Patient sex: F
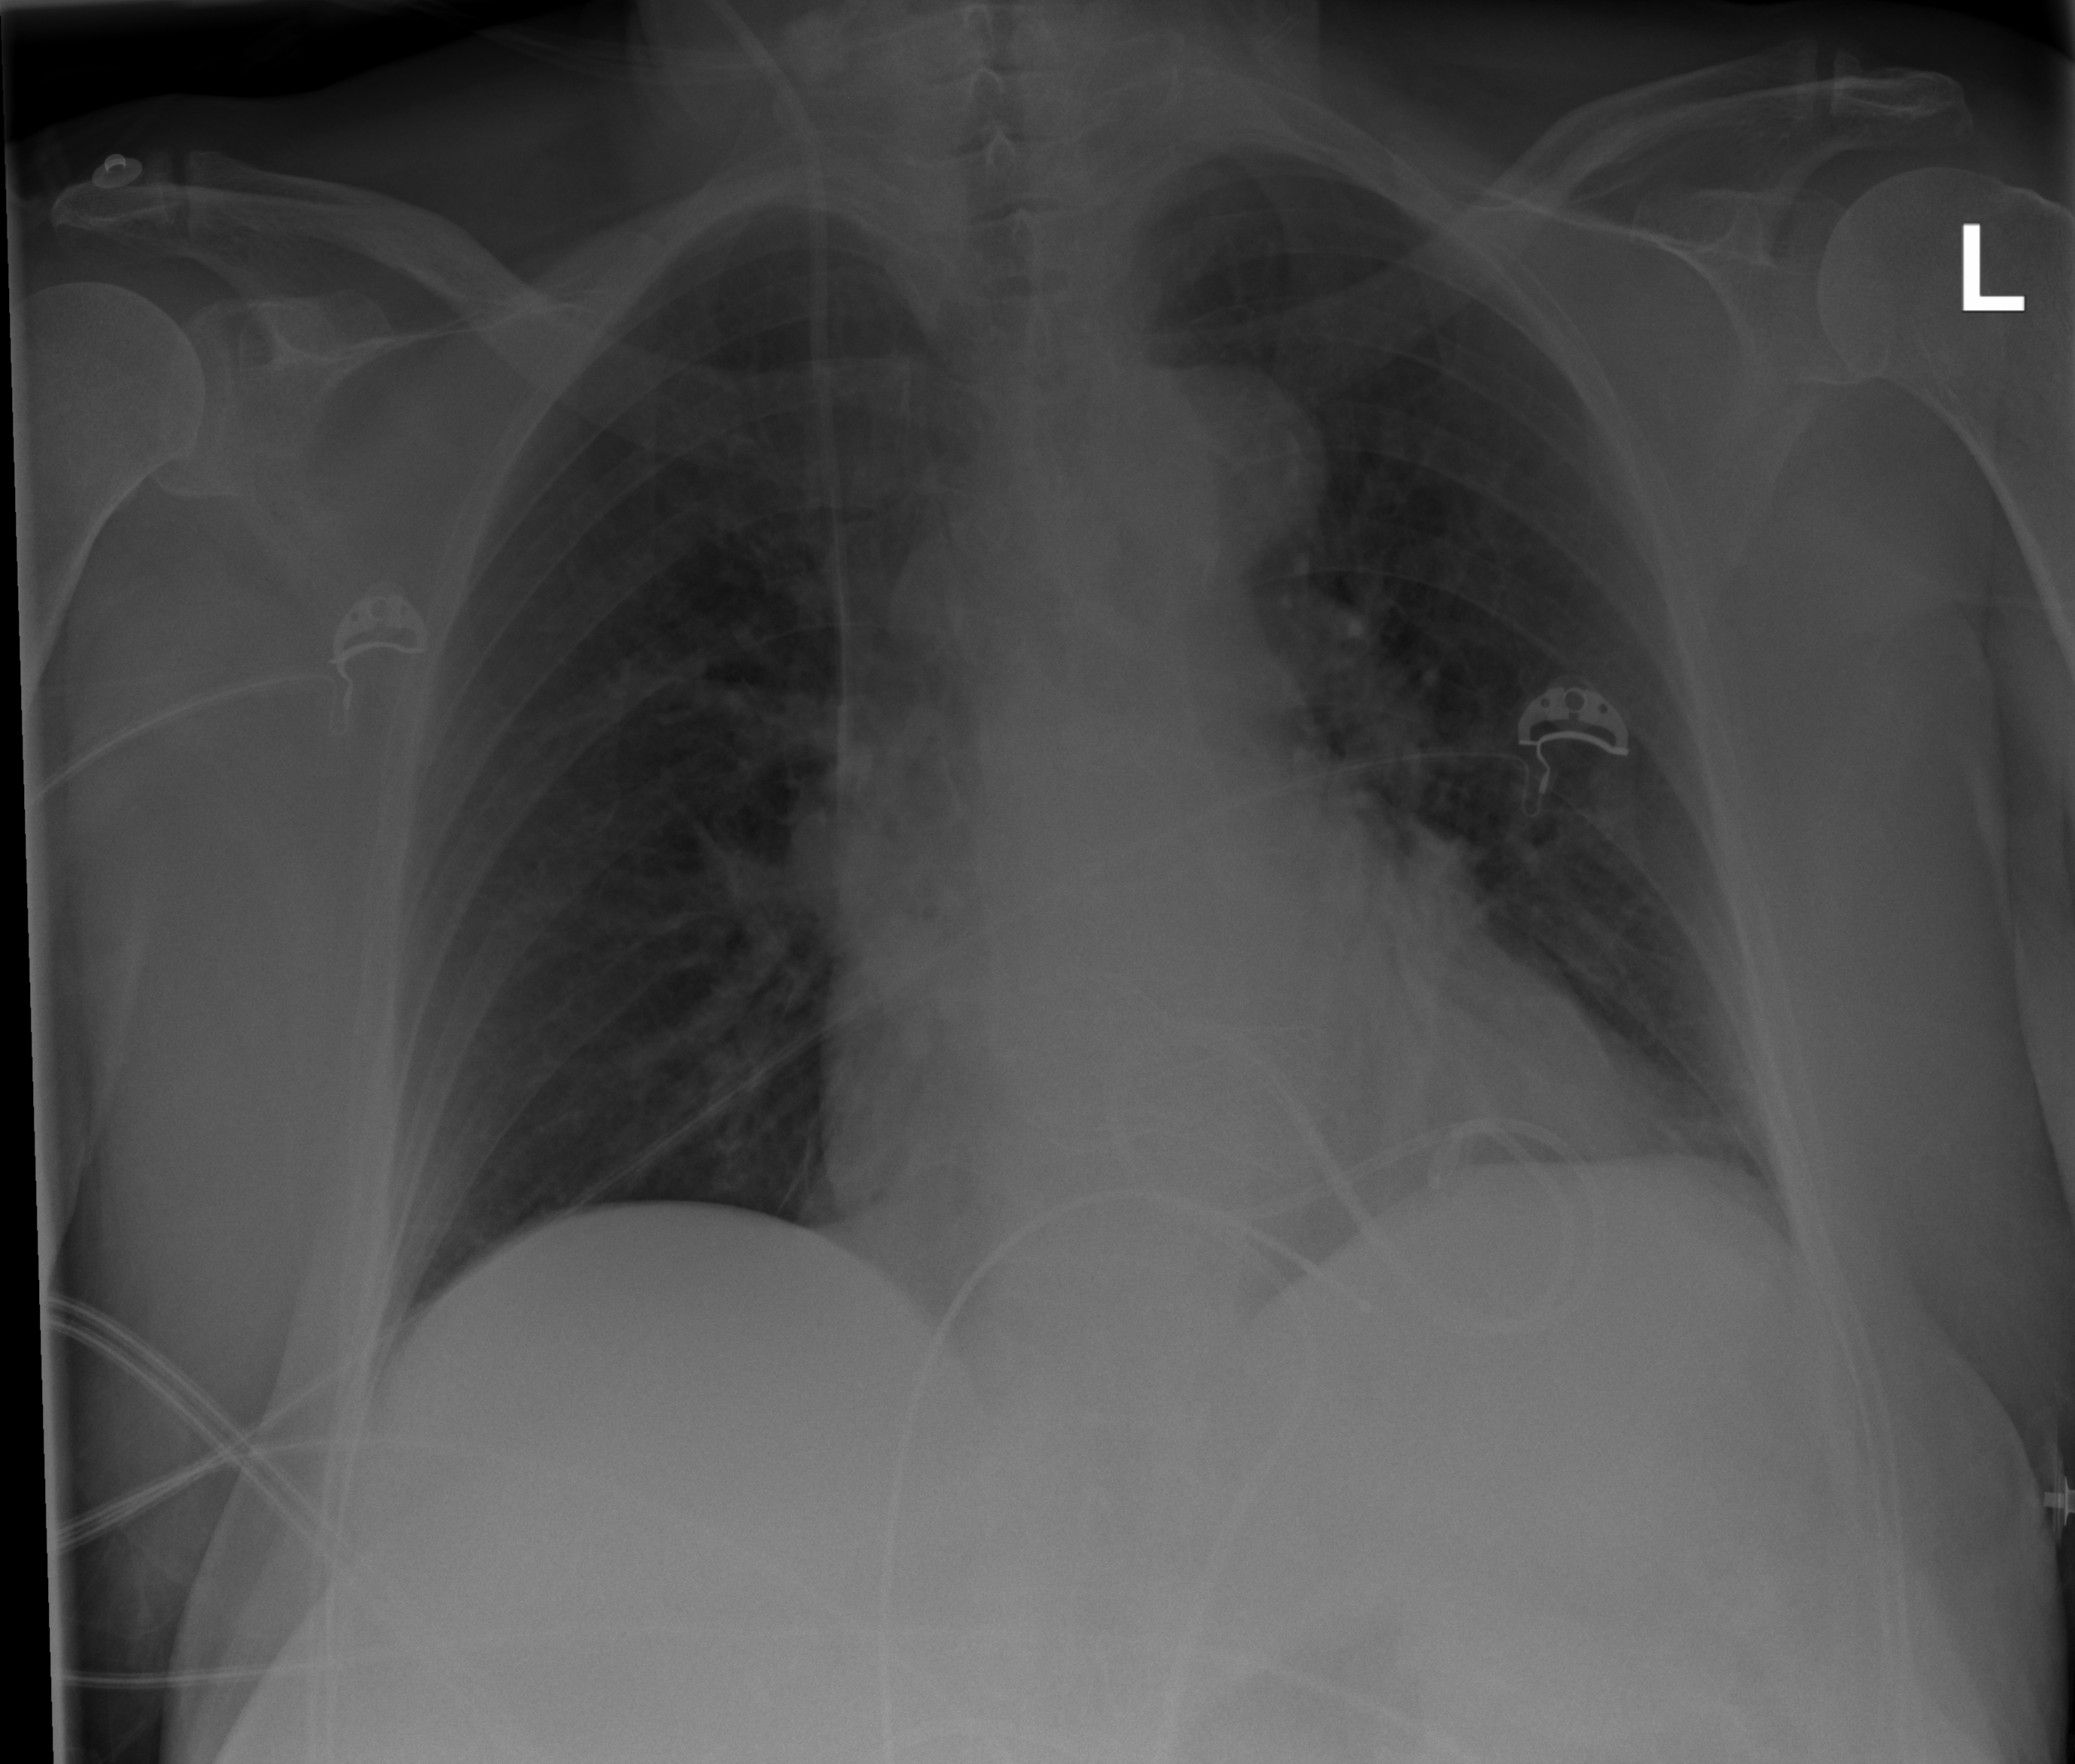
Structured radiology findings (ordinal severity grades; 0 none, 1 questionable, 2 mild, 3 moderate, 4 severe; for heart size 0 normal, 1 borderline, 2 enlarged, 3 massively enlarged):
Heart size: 1
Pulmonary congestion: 0
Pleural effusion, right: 0
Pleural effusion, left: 0
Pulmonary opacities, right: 0
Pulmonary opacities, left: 0
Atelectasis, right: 0
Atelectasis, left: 2